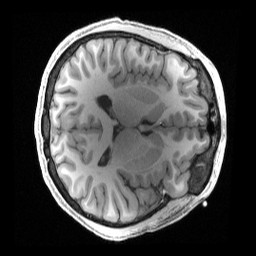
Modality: T1w
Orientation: axial
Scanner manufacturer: siemens
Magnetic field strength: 3 T
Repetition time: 2.4 s
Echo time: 0.00222 s